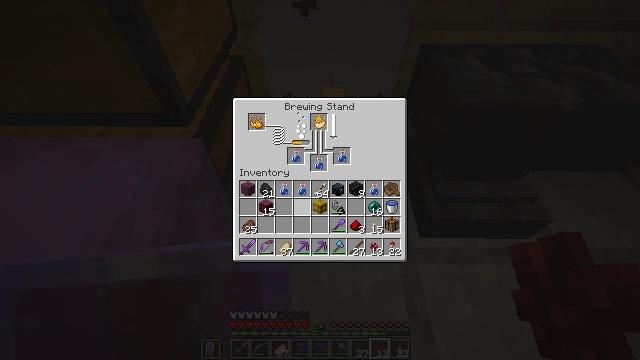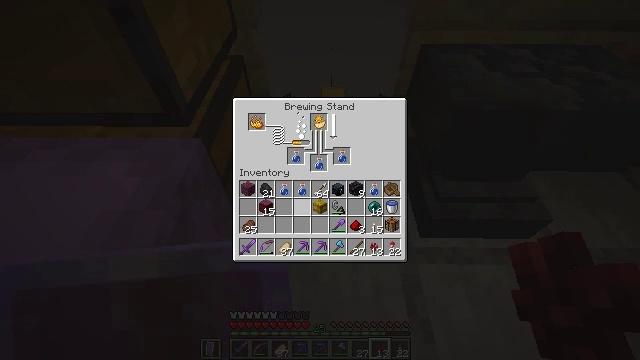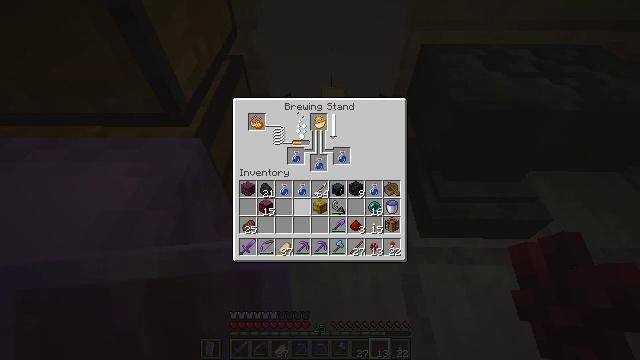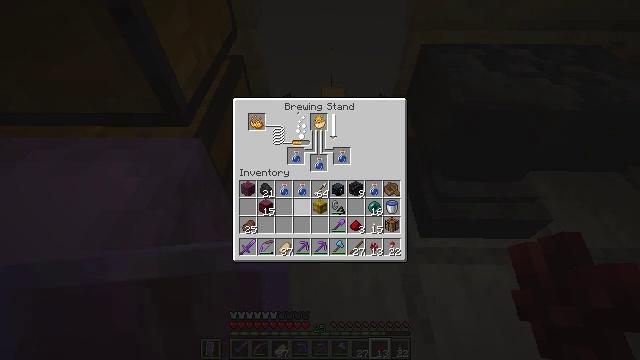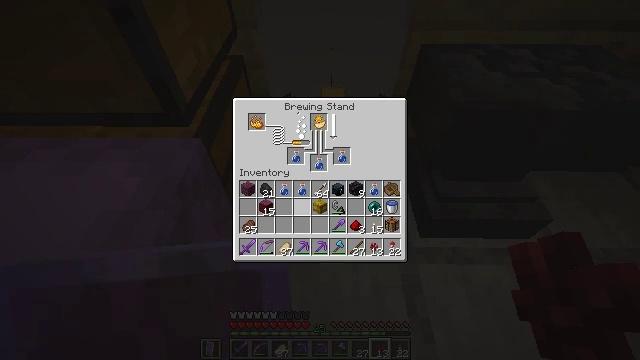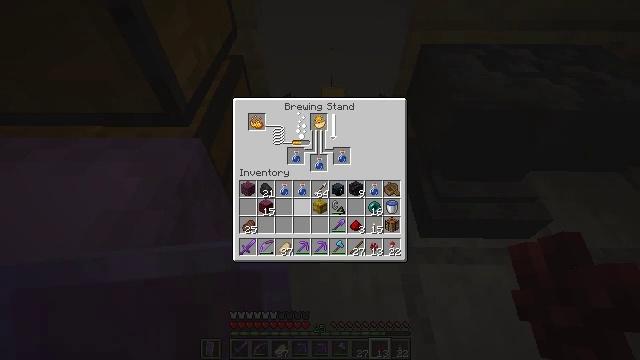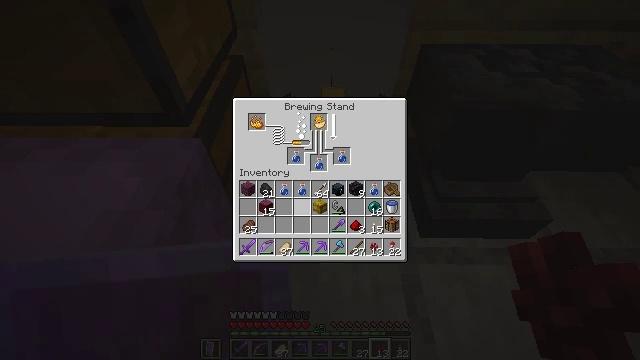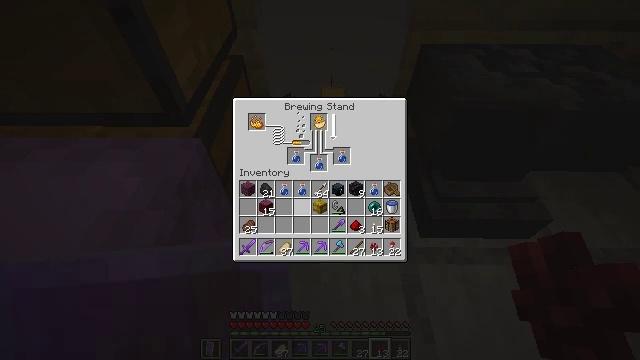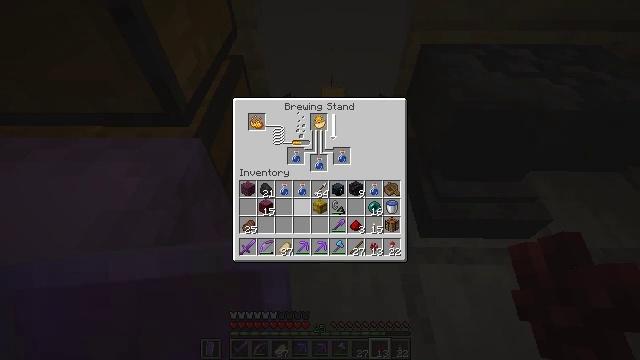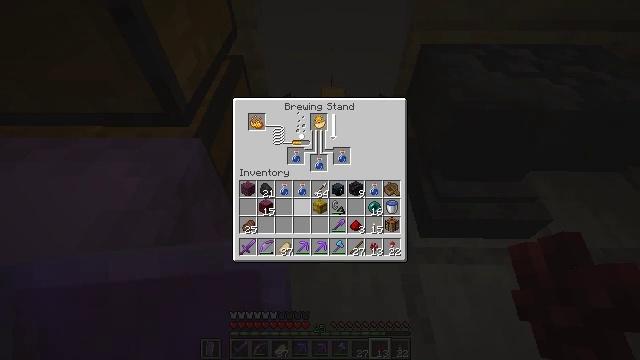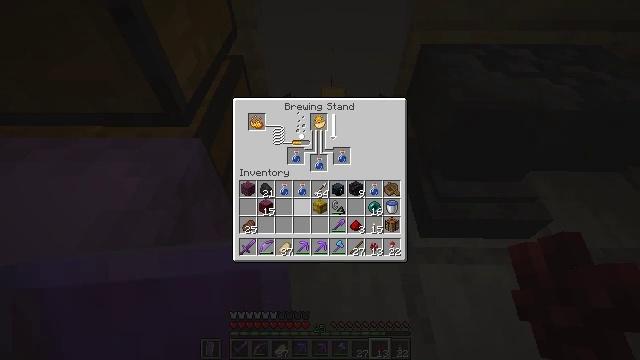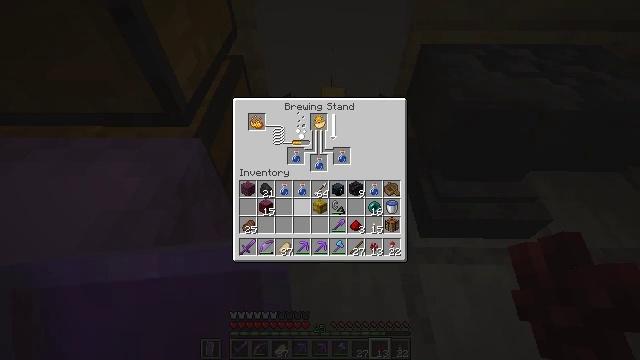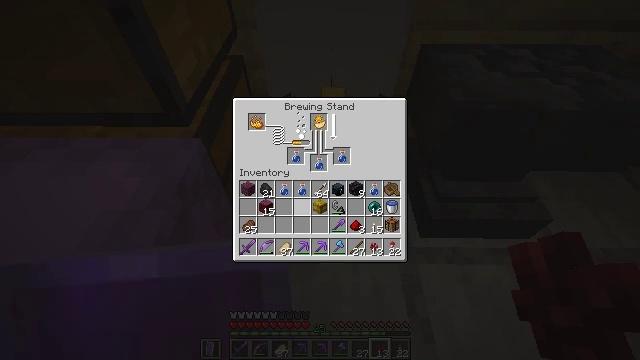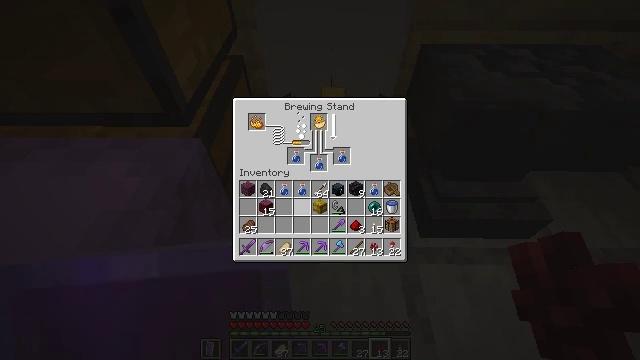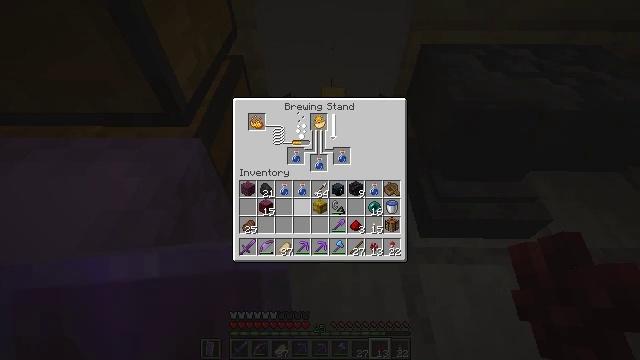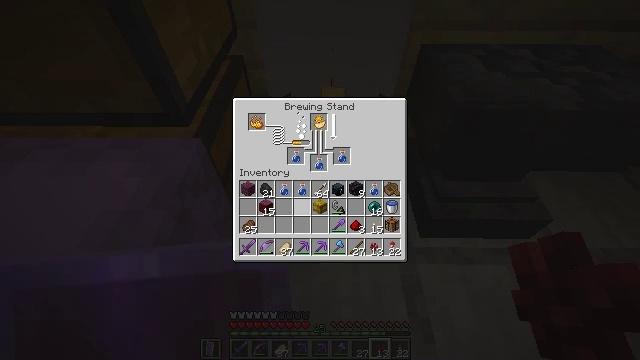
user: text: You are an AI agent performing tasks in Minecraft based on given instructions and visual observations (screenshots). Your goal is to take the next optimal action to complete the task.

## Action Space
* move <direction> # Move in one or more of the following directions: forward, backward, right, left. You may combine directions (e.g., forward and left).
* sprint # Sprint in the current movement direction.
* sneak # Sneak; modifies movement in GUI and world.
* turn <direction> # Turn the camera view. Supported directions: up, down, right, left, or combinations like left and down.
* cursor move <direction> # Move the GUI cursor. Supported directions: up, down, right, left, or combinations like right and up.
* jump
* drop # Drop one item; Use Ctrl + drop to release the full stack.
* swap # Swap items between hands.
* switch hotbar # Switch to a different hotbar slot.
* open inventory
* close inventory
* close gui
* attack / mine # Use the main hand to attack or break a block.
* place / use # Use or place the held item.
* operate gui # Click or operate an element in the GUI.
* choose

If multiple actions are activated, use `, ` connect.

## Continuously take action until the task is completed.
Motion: motion action
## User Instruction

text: Make crimson planks from crimson stems.
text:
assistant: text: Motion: no_op
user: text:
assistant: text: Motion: no_op
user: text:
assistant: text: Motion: no_op
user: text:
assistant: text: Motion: no_op
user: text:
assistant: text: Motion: no_op
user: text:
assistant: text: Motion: no_op
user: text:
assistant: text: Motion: no_op
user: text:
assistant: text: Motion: no_op
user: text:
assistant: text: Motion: no_op
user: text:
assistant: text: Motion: no_op
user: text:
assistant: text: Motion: no_op
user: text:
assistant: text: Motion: no_op
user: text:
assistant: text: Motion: no_op
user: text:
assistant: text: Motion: no_op
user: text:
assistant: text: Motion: no_op
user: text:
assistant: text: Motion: no_op
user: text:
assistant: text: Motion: no_op
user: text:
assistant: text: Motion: no_op
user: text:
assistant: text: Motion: no_op
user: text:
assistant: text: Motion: no_op
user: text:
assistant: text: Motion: no_op
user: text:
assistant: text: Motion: no_op
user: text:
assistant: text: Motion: no_op
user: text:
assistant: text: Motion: no_op
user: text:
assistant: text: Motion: no_op
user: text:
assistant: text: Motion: no_op
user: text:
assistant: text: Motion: no_op
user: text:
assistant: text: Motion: no_op
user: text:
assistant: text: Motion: no_op
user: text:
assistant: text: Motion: no_op